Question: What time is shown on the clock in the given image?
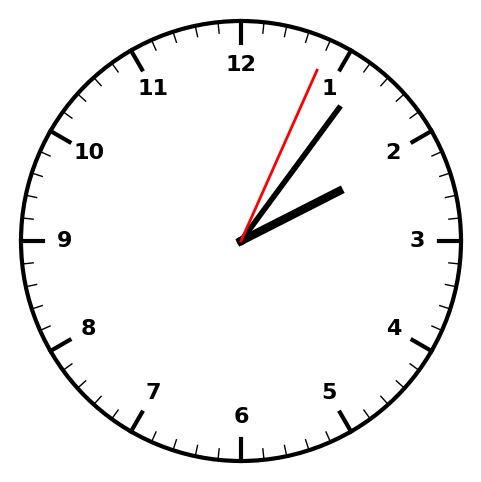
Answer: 02:06:04